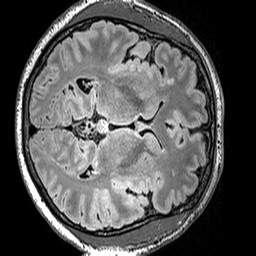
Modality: FLAIR
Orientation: axial
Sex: male
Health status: ill
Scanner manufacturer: siemens
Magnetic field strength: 3 T
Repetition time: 5 s
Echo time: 0.388 s